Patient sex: M
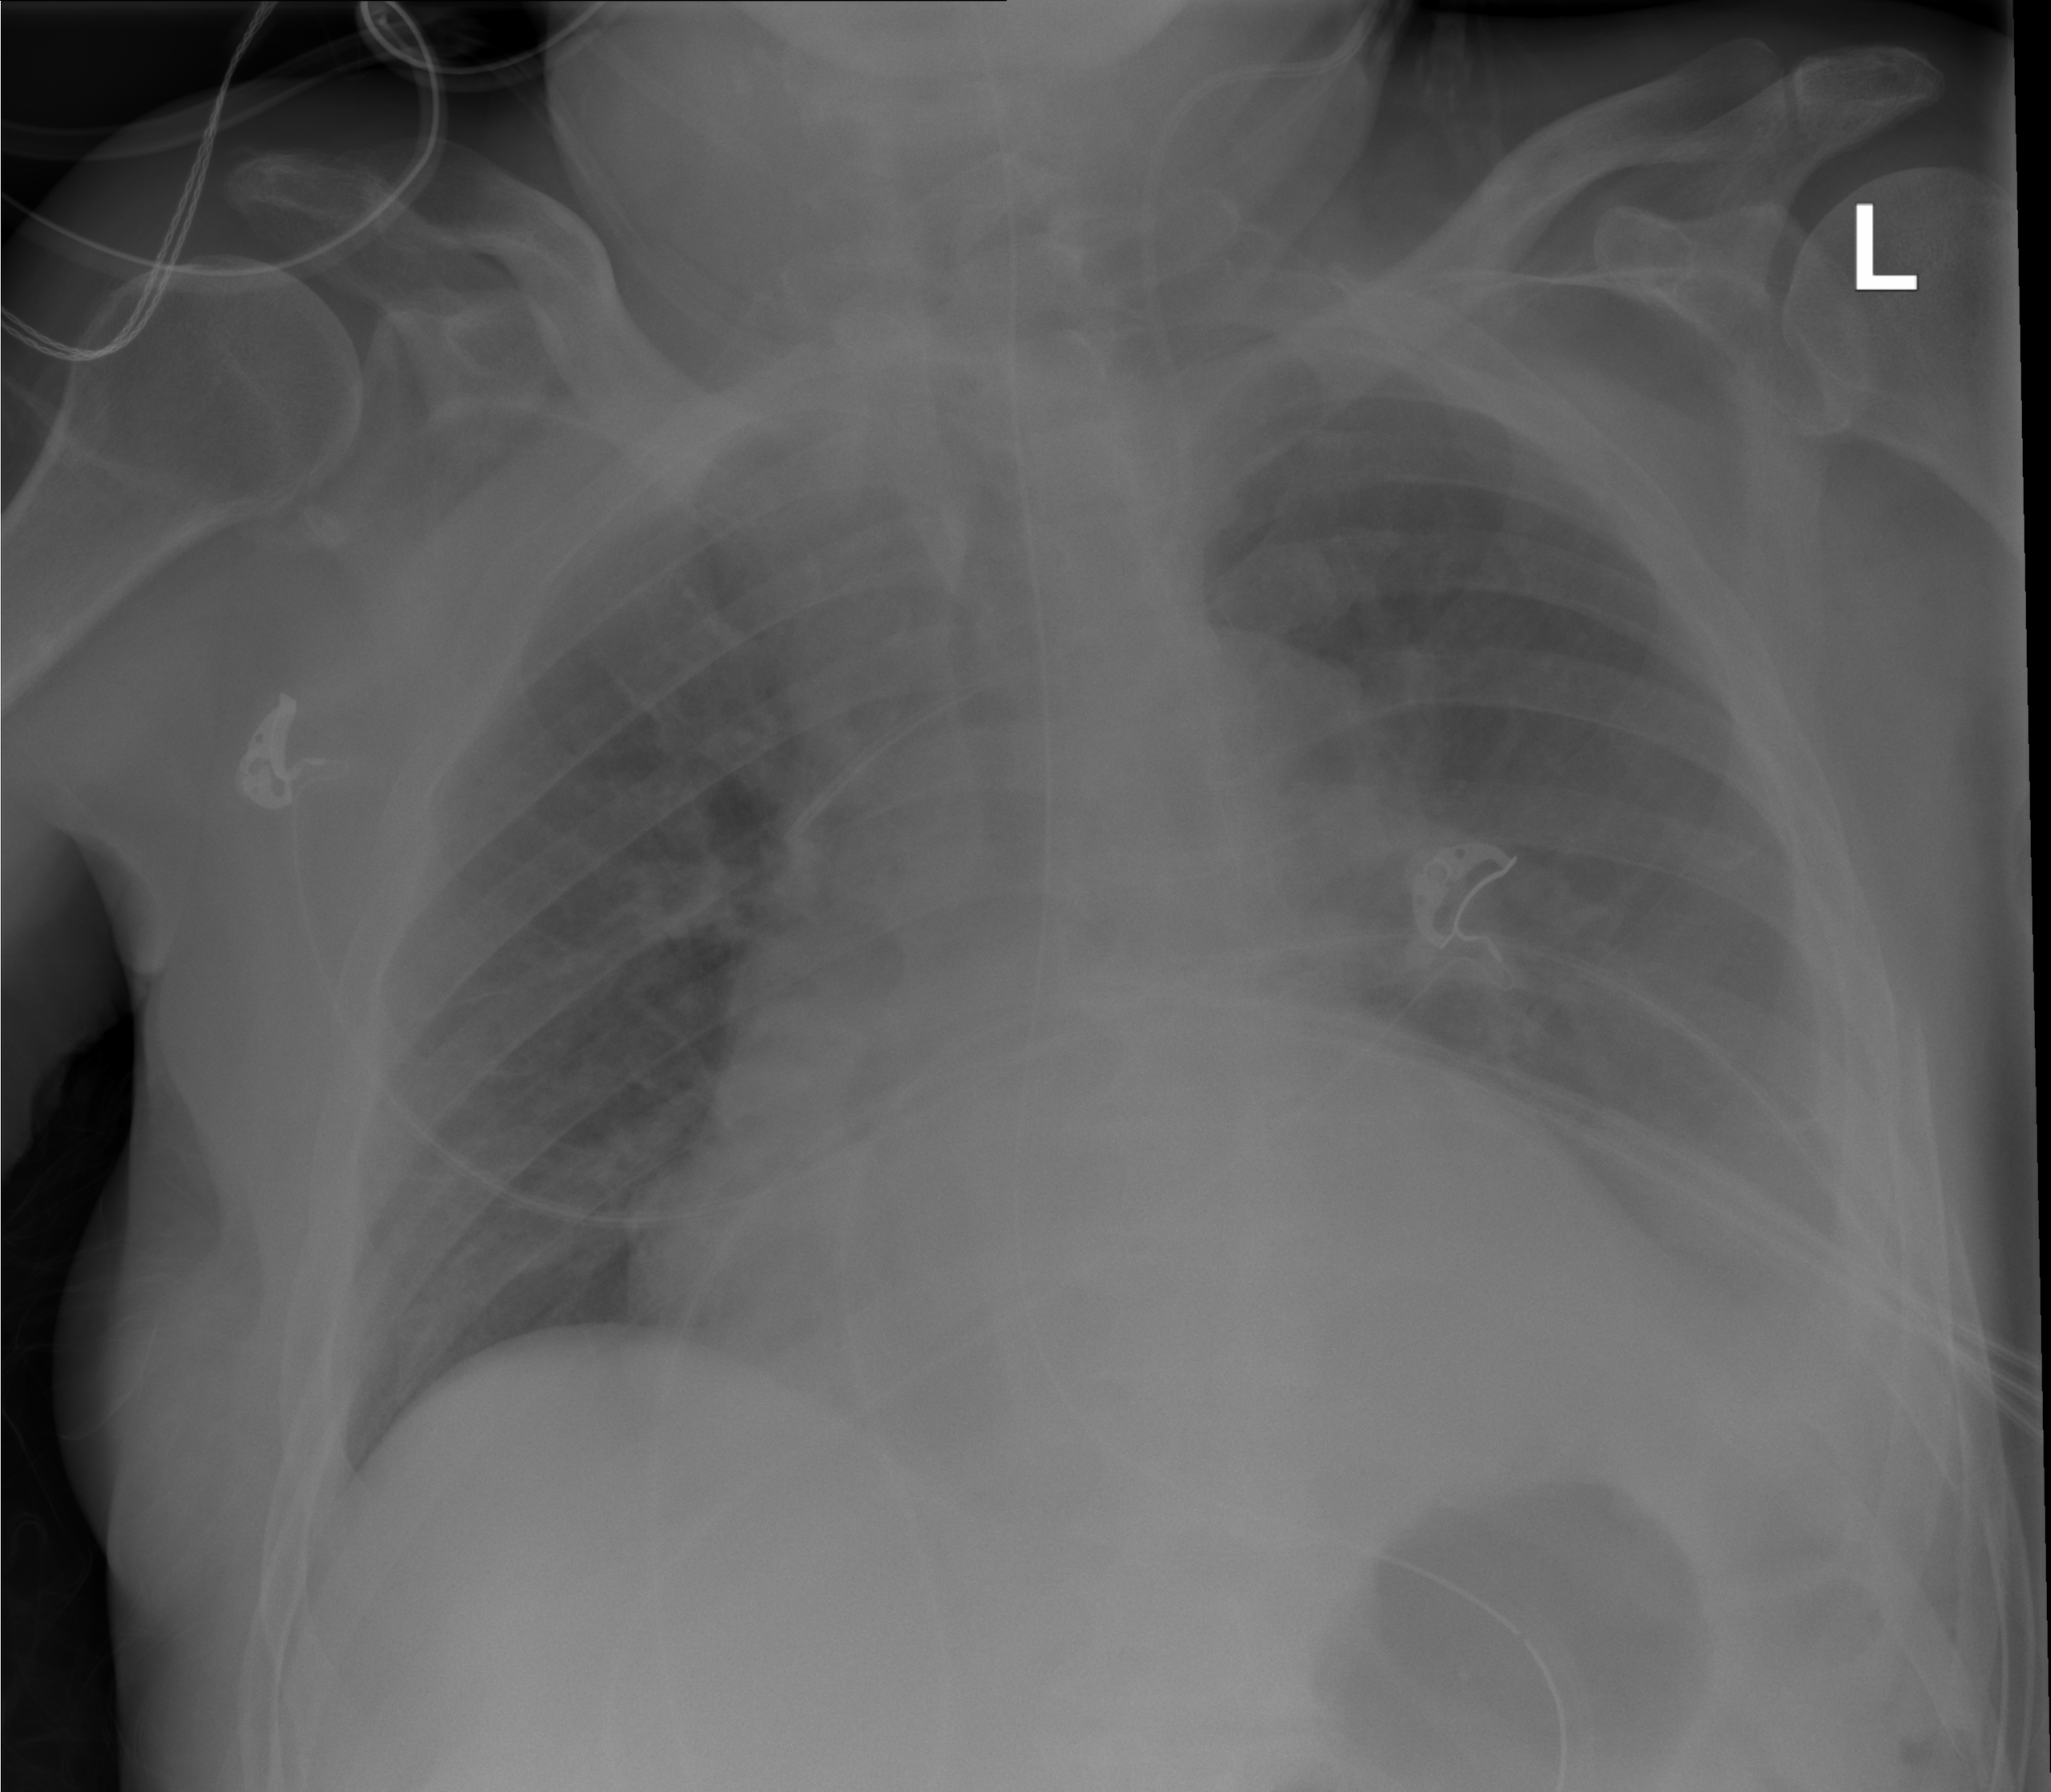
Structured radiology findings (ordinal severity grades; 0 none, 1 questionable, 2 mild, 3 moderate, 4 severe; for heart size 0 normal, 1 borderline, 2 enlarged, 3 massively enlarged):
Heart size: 2
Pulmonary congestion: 0
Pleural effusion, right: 0
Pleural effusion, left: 2
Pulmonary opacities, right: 0
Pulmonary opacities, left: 0
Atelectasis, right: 0
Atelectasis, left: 2